Question: I have a loop that calculates a approximation. The loop should stop as soon as 10 digits after the decimalpoint stop changing. But I just can't get it to stop.

This is what I tried:
'''
summe = 0
i = 0
l = []
while True:
i = i + 1
summe = summe + 1/(i**3)
l.append(format(summe, '.20f'))
if l[i][:14] == l[i+1][:14]:
break
'''
Here is a example of what the first elements of the list looks like:
'''
['1.00000000000000000000',
'1.12500000000000000000',
'1.16203703703703697947',
'1.17766203703703697947',
'1.18566203703703698658',
'1.19029166666666652574']
'''
So it should continue until the first 10 digits after the decimal point stop changing. Also tried it with 'i-1' instead of 'i+1' in the if statement. So shouldn't it compare the element and the element before with each other? Like 'l[3] == l[2]'.
Edit: I just saw it should be [:12] instead of [:14]. But same problem is still there
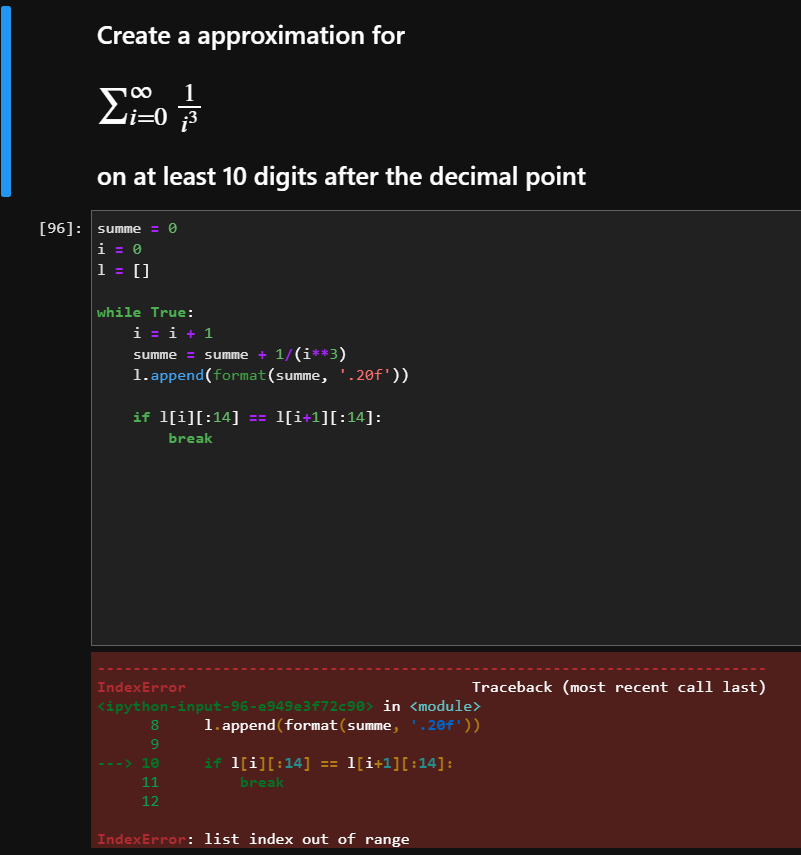
Answer: Solution:
'''
summe = 0
summe_10dps = f'{summe:.10f}'
prev_summe_10dps = '' # anything as long as it's != summe_10dps
i = 0
while summe_10dps != prev_summe_10dps:
i = i + 1
prev_summe_10dps = summe_10dps # remember previous sum
print(f'i={i} {summe_10dps} {prev_summe_10dps}') # check
summe = summe + 1/(i**3)
summe_10dps = f'{summe:.10f}'
'''
Notes:
- since you only want to inspect the first 10 dps, ! Instead of outputting unlimited precision then having to string-slice it.- Using 'f'{summe:.10f}'' than the old 'str.format'.- Inside your loop, keep the previous 10dps string value 'prev_summe_10dps'. Then the 'if summe_10dps == prev_summe_10dps'- There's no reason at all to keep a list, you can just directly compare and termination condition: 'while summe_10dps != prev_summe_10dps:' in a while-loop. Or I had done a 'while True: ...' with an 'if summe_10dps == prev_summe_10dps: break' termination. The former seems slightly better style.- One slight caveat about implementing the : beware that '':.f'' (rather than truncate), and ''{:.10f}'.format(1.2000000991500)' rounds down to ''<PHONE>''- (FYI by the way, the well-known way to get more accuracy, instead sum the series from smallest absolute value to largest, i.e. in reverse order 'for i = range(large_value_of_i, 0, step=-1)'. But you're not being asked to do that here.)
Result:
'''
...
i=2190 <PHONE> <PHONE>
i=2191 <PHONE> <PHONE>
i=2192 <PHONE> <PHONE>
'''